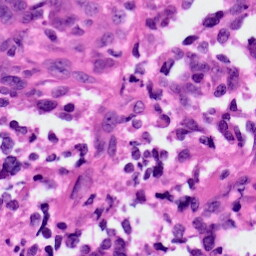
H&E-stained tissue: Ovarian